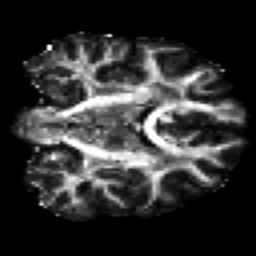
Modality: FA
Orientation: coronal
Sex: male
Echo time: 0.114 s